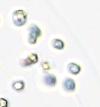
Label: Phaeocystis